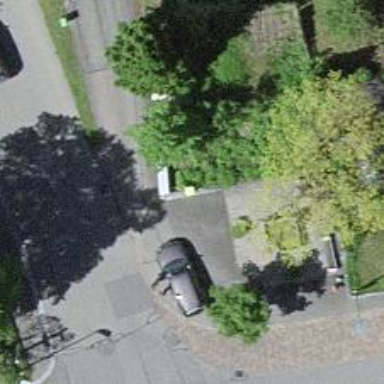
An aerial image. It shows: Post box.